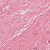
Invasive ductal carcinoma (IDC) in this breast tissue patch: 0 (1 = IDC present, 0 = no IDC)